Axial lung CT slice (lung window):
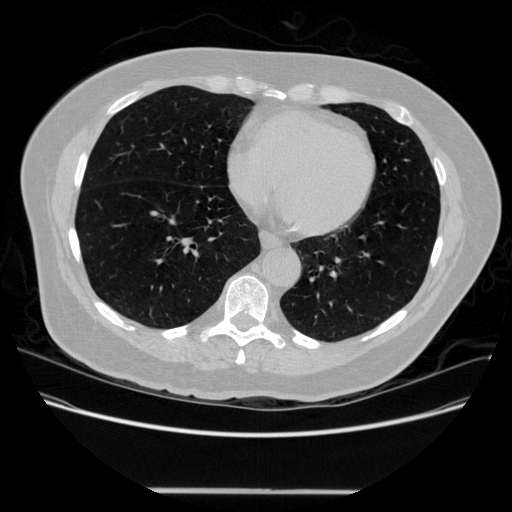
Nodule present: no